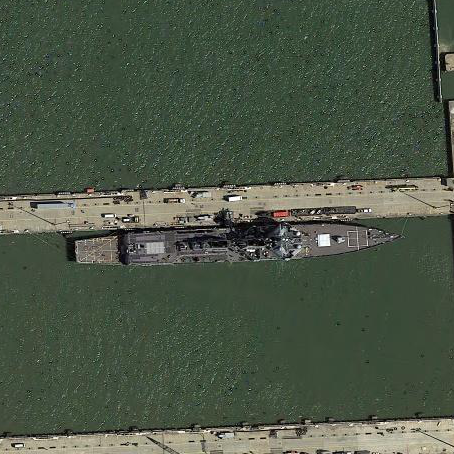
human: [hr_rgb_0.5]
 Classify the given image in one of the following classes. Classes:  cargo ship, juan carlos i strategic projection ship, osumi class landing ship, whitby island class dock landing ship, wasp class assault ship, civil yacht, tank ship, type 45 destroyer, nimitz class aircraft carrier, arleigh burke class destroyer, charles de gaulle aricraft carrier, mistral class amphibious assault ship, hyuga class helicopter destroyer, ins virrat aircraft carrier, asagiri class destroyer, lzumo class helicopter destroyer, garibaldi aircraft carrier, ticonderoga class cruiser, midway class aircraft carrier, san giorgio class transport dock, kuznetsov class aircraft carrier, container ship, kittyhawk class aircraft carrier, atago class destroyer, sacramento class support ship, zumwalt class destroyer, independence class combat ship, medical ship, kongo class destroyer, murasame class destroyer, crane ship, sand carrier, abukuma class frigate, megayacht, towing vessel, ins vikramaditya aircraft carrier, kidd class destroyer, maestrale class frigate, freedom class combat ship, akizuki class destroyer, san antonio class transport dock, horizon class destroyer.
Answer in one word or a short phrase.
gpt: Arleigh Burke class destroyer